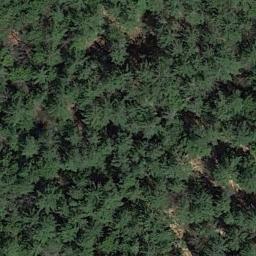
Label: forest